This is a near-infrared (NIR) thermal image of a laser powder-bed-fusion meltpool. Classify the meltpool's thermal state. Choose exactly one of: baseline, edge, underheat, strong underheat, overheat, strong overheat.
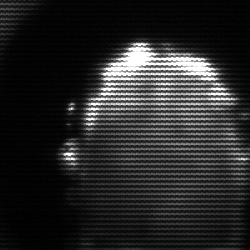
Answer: baseline